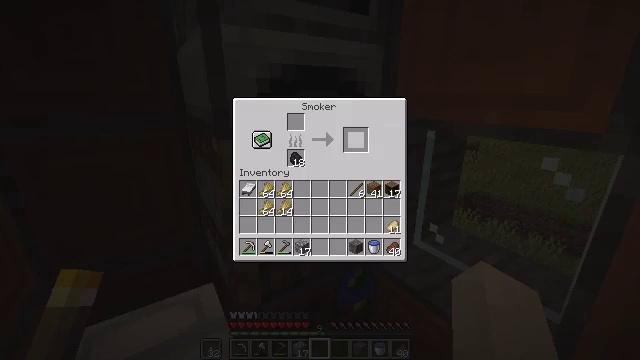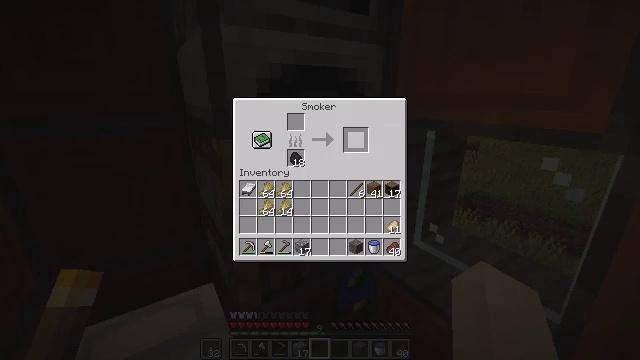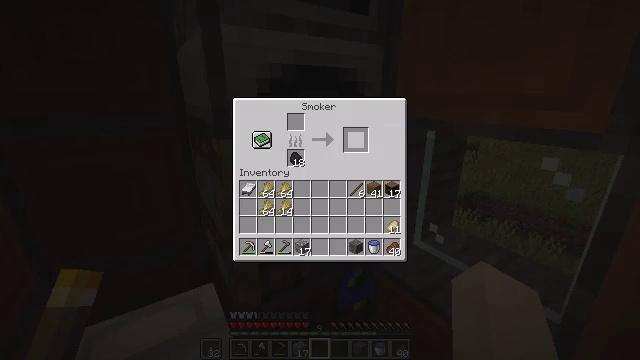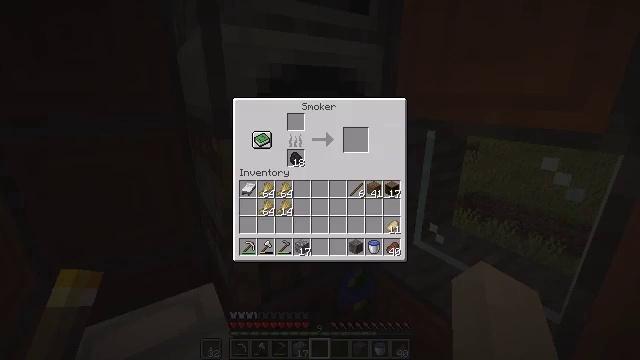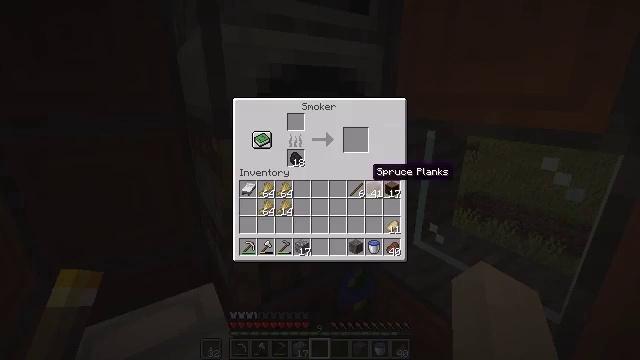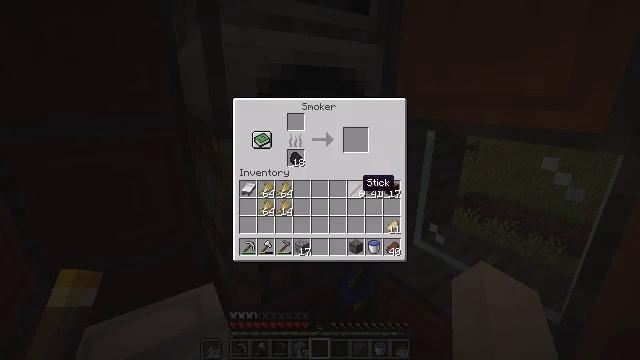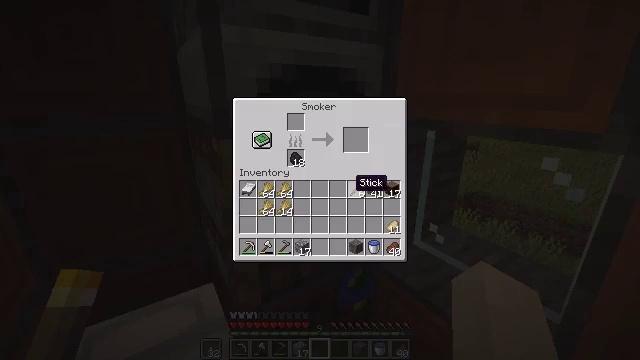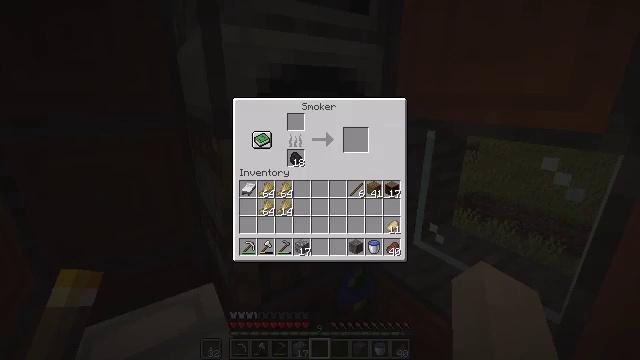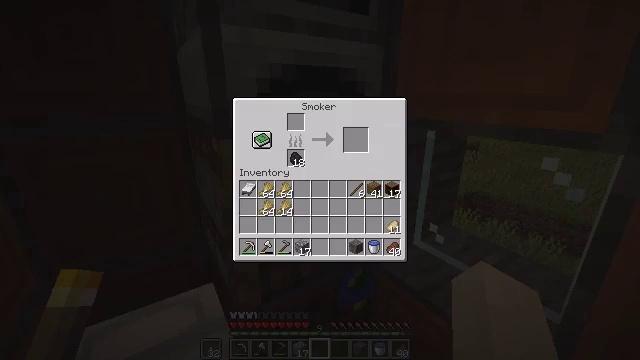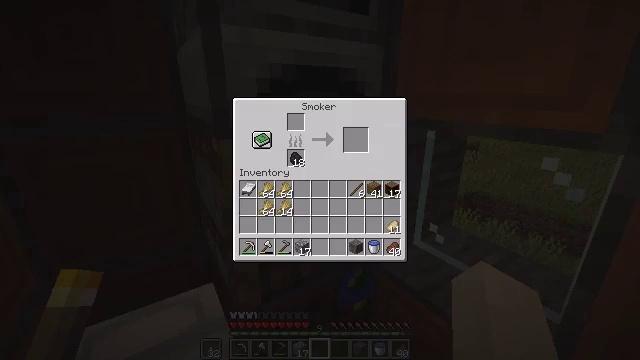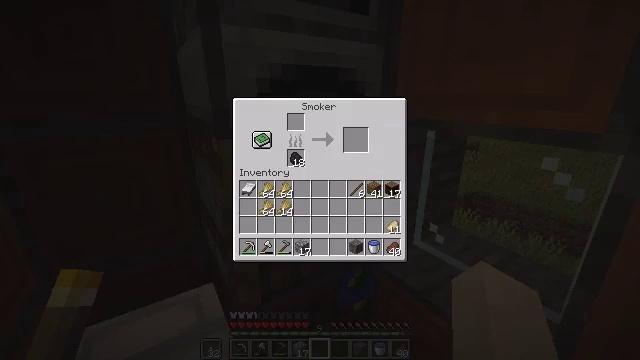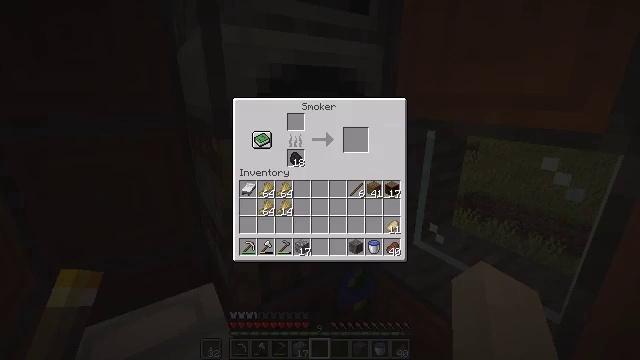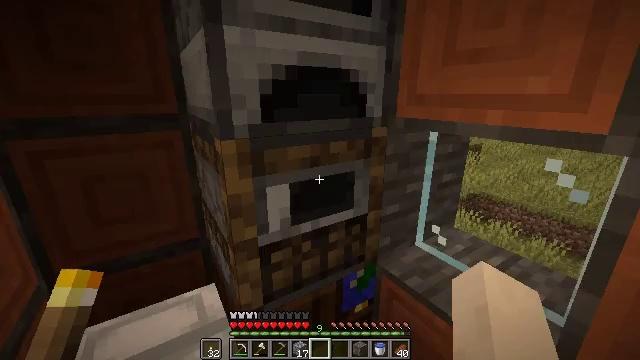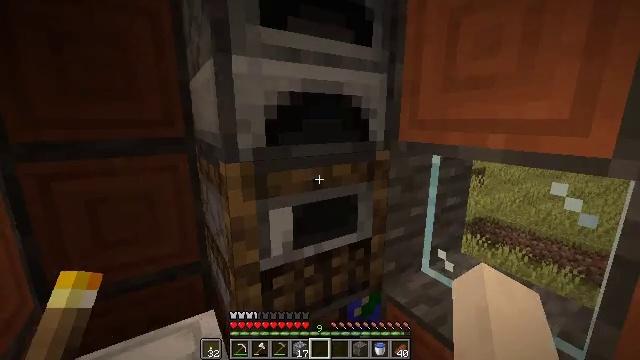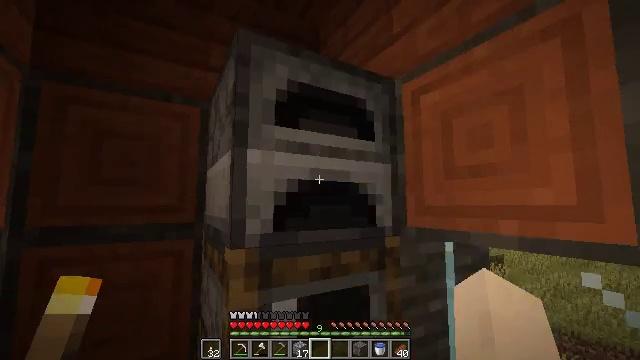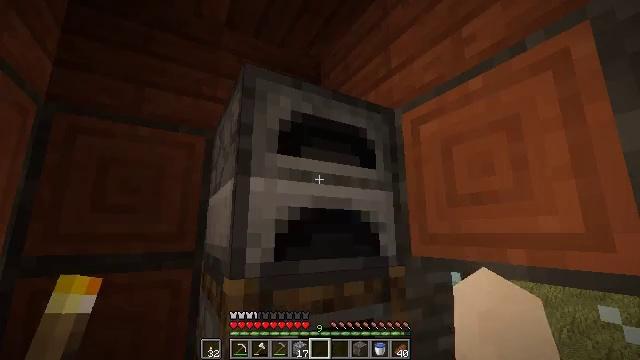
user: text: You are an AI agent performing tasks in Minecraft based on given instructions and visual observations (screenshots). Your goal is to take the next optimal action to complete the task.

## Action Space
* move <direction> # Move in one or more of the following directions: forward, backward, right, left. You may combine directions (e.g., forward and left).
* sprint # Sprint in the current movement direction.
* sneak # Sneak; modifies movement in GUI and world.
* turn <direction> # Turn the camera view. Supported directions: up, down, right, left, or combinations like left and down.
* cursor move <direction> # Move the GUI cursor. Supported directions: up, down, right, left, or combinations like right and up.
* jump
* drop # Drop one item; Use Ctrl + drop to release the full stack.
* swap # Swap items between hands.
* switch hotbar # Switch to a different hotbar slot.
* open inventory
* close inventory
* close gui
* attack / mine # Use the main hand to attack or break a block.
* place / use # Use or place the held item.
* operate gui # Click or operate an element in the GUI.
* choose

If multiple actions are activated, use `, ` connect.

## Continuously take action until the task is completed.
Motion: motion action
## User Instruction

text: Break the cartography table.
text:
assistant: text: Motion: sneak, open gui
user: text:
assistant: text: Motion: sneak
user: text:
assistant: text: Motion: sneak, cursor move down
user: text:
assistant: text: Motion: cursor move down
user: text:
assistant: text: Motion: cursor move left and down
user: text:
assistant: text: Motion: cursor move left
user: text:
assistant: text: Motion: cursor move up
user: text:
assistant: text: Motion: no_op
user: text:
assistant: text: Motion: no_op
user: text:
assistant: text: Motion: no_op
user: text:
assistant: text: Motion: no_op
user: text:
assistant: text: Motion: no_op
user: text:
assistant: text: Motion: turn up, close gui
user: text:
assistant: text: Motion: turn left and up
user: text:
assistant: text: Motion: turn up
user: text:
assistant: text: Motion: use / place
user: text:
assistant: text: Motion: use / place
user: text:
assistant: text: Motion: use / place
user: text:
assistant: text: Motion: no_op
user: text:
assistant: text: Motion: no_op
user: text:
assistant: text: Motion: open gui
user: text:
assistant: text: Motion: no_op
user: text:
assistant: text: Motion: no_op
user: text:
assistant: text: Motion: no_op
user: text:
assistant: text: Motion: no_op
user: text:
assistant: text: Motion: no_op
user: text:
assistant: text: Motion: no_op
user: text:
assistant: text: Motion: no_op
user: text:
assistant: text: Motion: no_op
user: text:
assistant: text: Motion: no_op